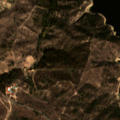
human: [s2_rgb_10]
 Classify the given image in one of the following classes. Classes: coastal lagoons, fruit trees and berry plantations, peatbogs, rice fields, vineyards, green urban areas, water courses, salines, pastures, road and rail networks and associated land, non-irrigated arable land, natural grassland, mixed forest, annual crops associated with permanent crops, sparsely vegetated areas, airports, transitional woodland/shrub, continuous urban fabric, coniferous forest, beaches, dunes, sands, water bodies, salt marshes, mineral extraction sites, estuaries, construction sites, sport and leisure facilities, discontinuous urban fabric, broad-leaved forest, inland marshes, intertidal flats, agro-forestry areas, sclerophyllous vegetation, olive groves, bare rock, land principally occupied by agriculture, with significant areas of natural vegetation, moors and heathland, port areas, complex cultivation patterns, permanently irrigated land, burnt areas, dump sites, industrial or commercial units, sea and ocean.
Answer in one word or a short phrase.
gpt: non-irrigated arable land, olive groves, agro-forestry areas, broad-leaved forest, transitional woodland/shrub, water bodies